Interaction volume radius: 5 \u00c5
Interaction volume height: 20 \u00c5
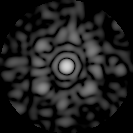
Disorder parameter: 0.7285